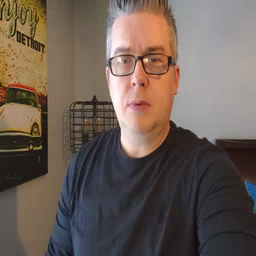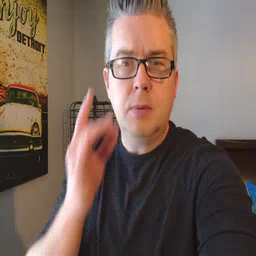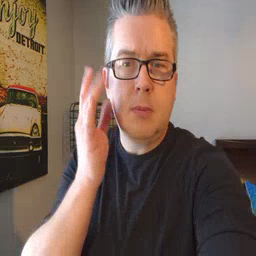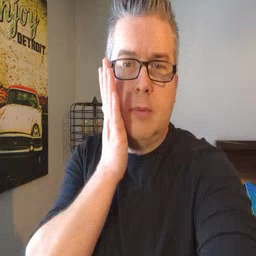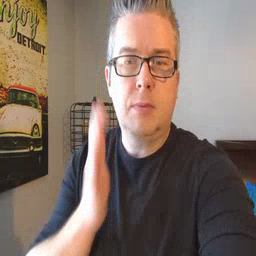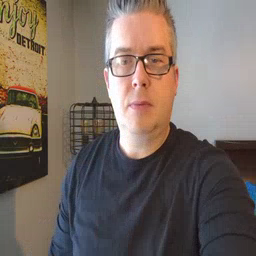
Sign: bee